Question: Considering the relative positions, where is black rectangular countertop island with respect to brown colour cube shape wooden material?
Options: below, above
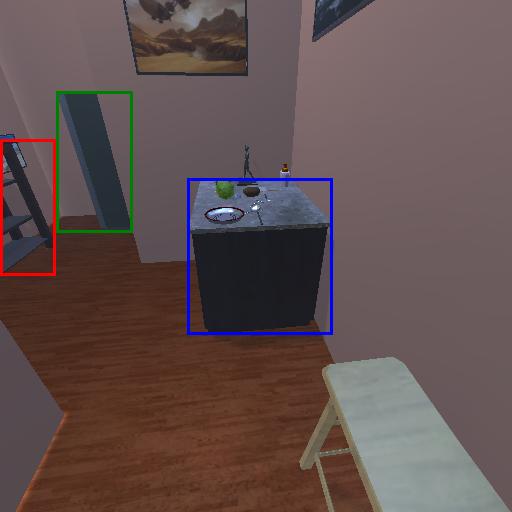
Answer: below